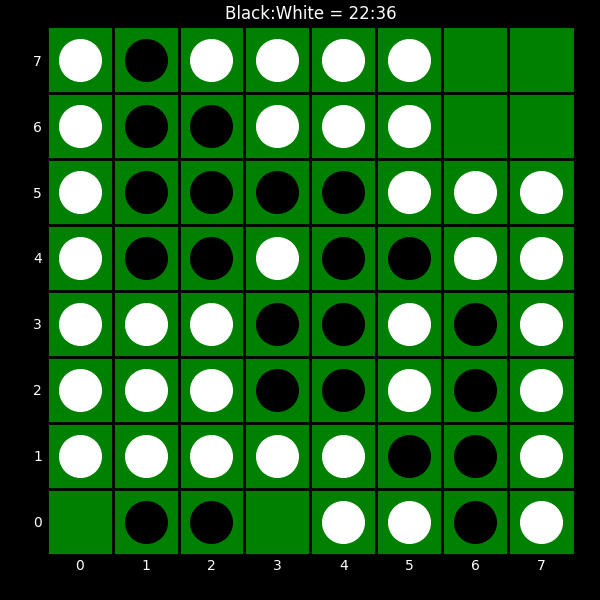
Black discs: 22
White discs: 36